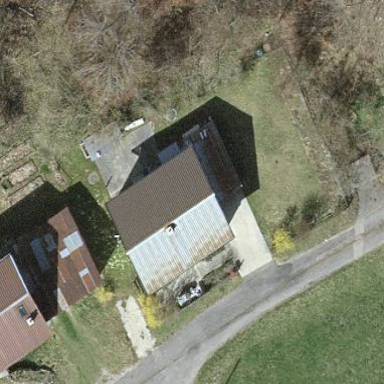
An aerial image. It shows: Simple house.